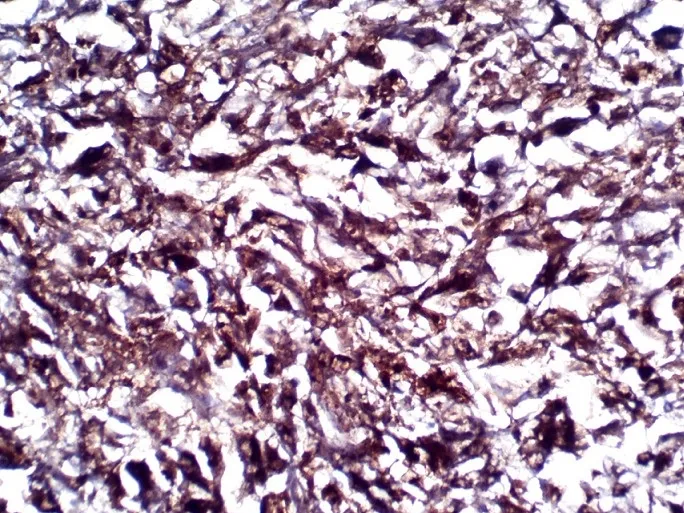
Immunohistochemical section showing cytoplasmic and nuclear positivity of the malignant cells for S100 protein. X400.
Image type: pathology (immunostaining)